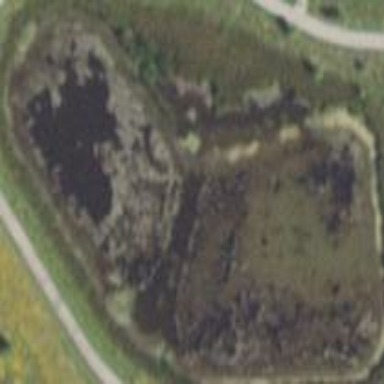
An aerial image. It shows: Pond surrounded by natural water.